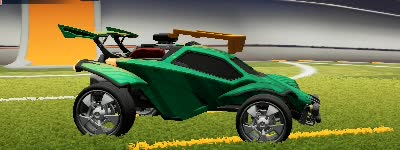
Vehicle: octane